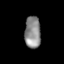
Tissue: lung
Cell type: T cells
Senescence score: 0.1361
Nuclear area (px): 500
Mean DAPI intensity: 139.516